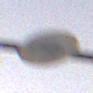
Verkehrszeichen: VerbotRadverkehr
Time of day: SunriseSunset
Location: Outdoor (Nature)
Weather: Clear
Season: NotSpecified
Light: Natural